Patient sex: F
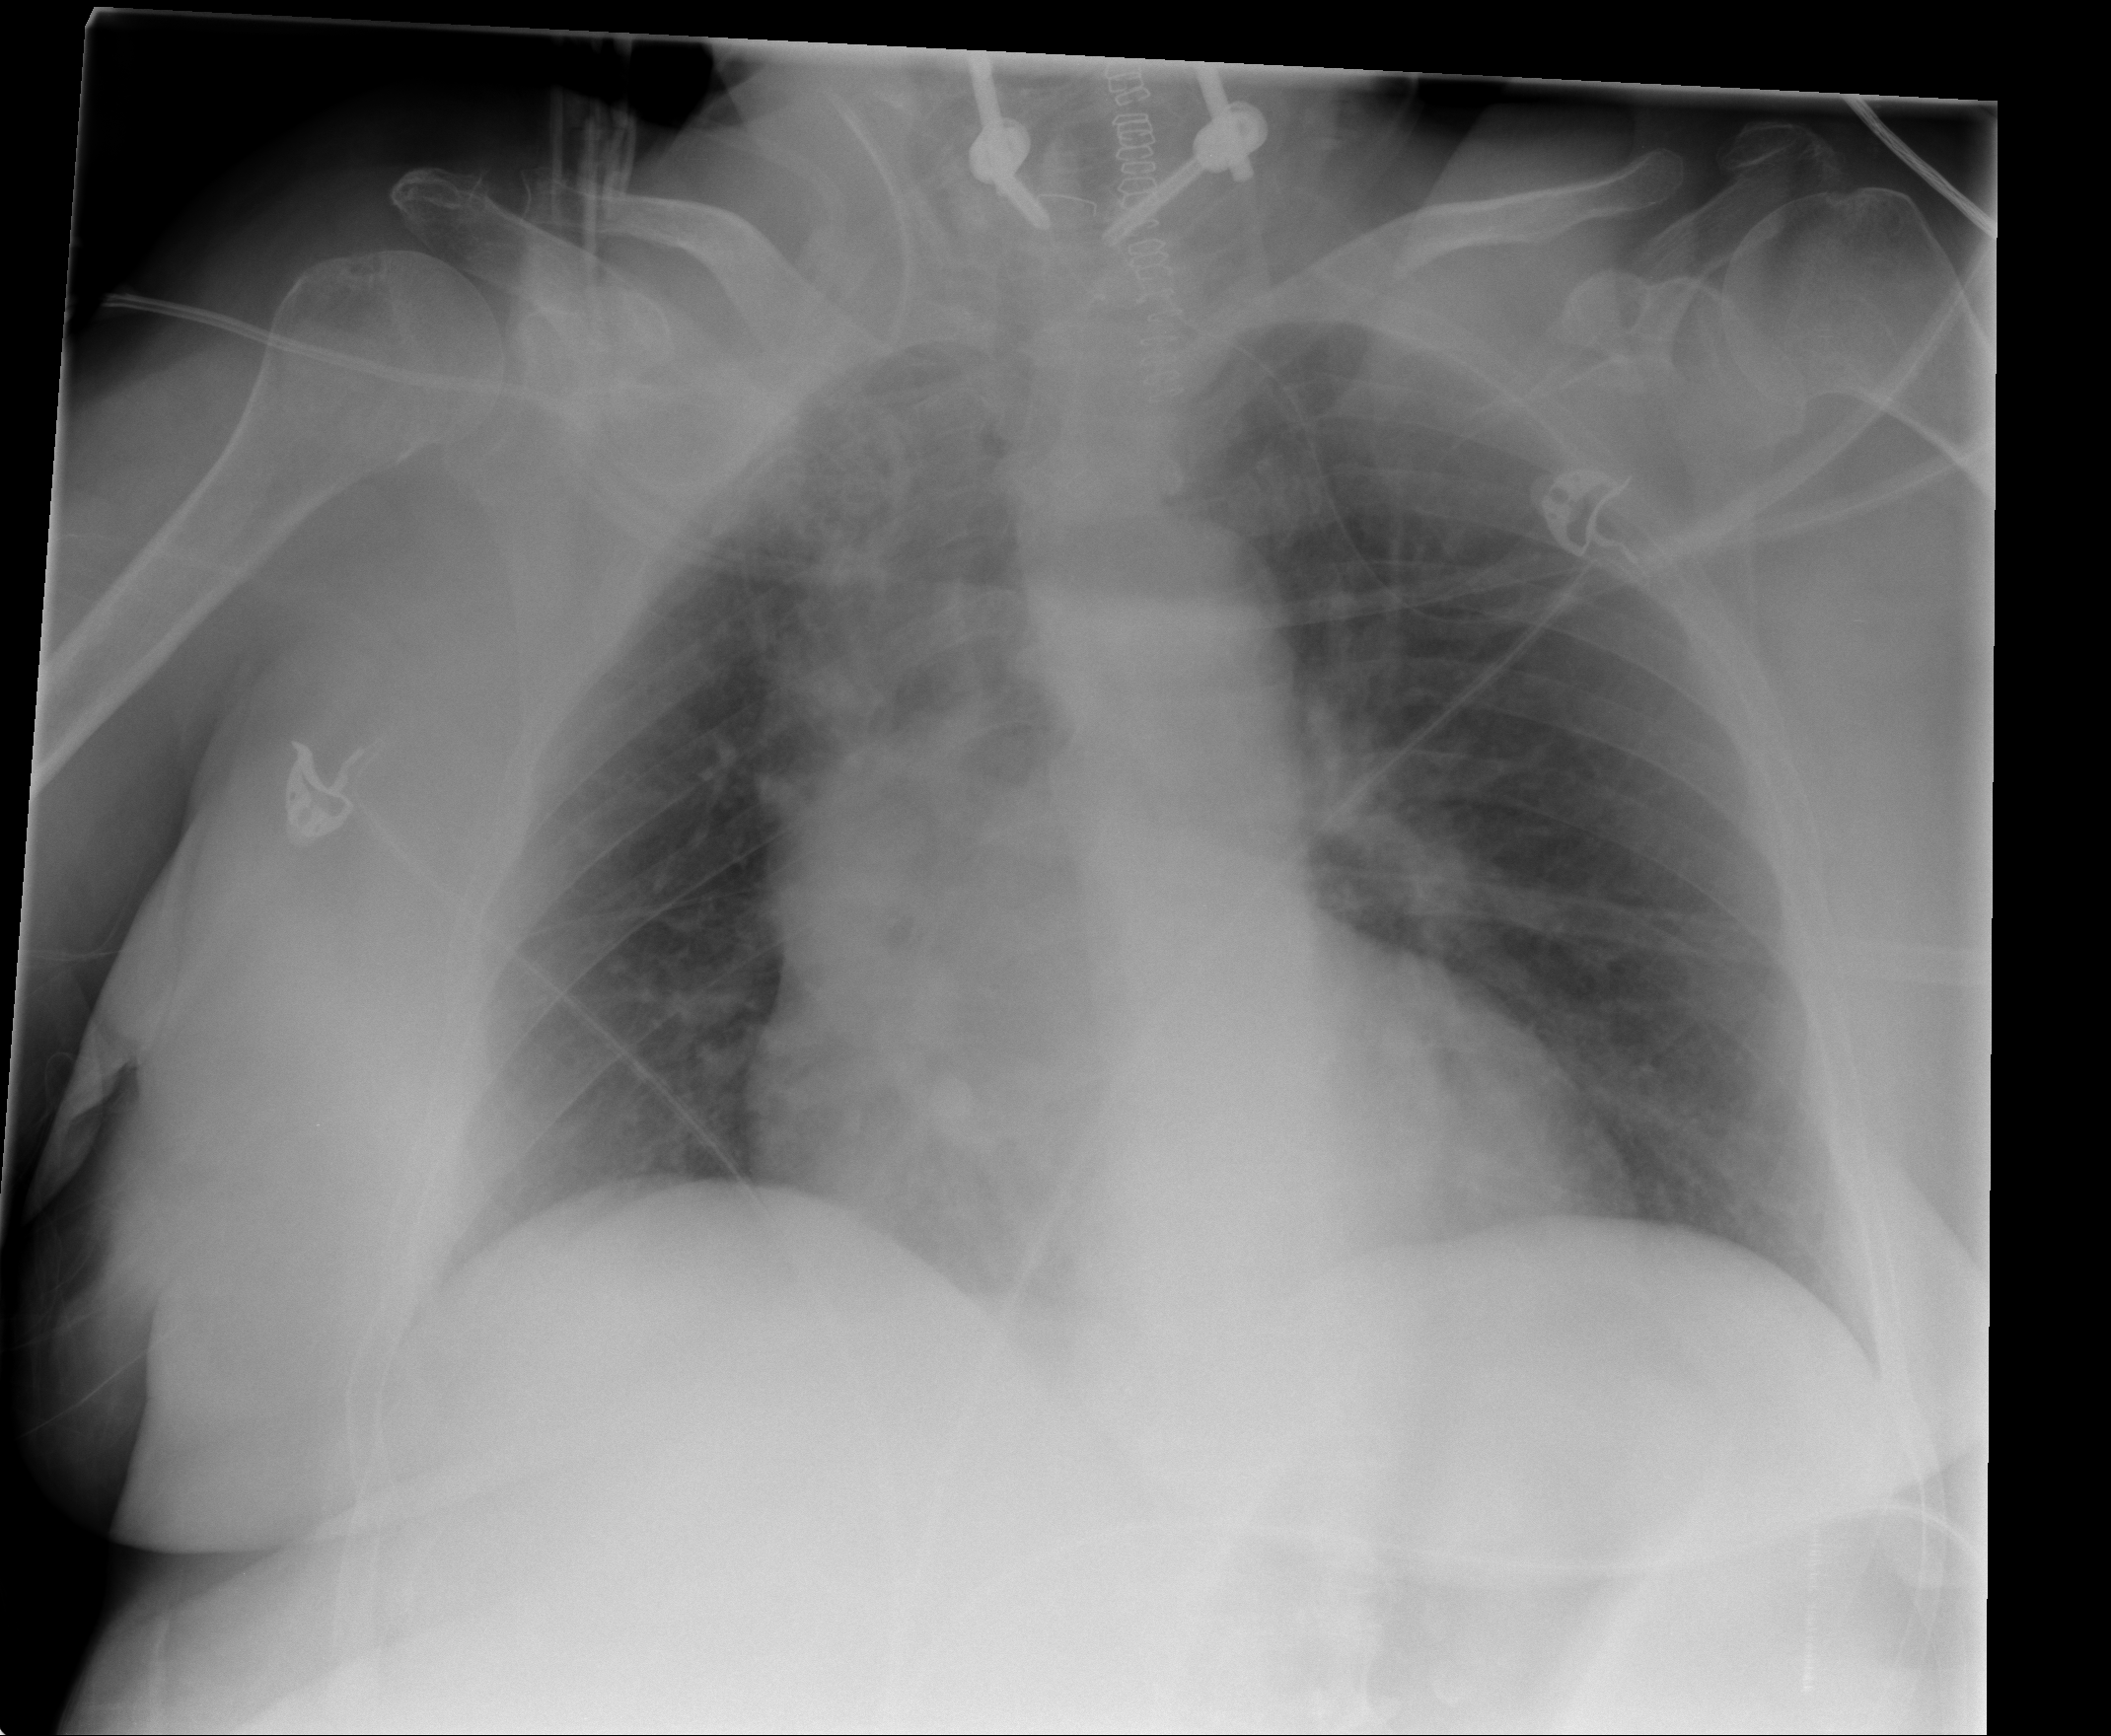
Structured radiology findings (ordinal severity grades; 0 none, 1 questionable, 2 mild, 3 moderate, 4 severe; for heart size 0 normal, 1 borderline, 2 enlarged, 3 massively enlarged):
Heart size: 2
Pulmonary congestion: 0
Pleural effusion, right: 0
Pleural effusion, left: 0
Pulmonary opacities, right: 0
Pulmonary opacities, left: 0
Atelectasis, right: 2
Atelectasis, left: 2